Question: I'm setting a map to fitBounds using this line
'''
var bounds = new google.maps.LatLngBounds(fromLoc, theLoc);
console.log(bound);
map.fitBounds(bounds);
'''

As you can see when that line runs the map fully zooms out despite the 2 LatLng's only being around 20 minutes drive away.
Anyone know how I can fix this?
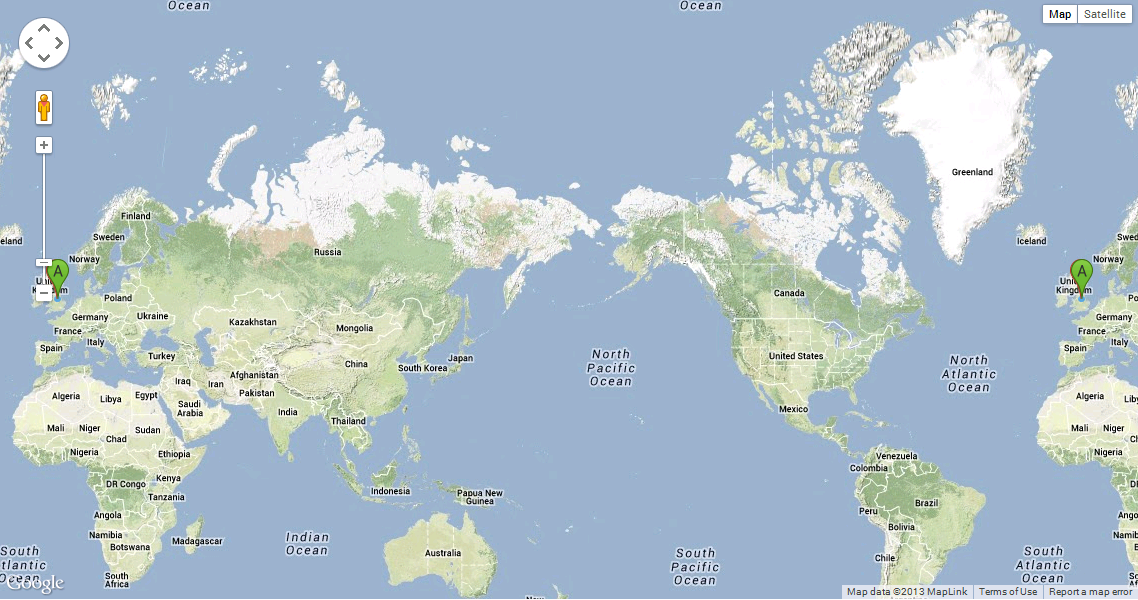
Answer: When you do this:
'''
var bounds = new google.maps.LatLngBounds(fromLoc, theLoc);
'''
You are creating a <URL> with the southWest corner at fromLoc and the northEast corner at theLoc.
To make a bounds that contains those two locations, do this instead:
'''
var bounds = new google.maps.LatLngBounds(); // empty bounds
bounds.extend(fromLoc);
bounds.extend(theLoc);
map.fitBounds(bounds);
'''